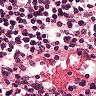
Metastatic tissue present: no